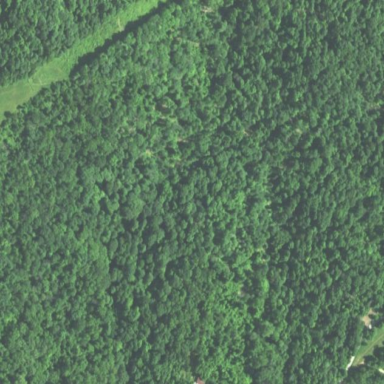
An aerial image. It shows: Serene woodland landscape.